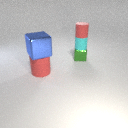
small red rubber cylinder above small cyan rubber cylinder